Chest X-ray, PA view. Patient: 34 years old, sex M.
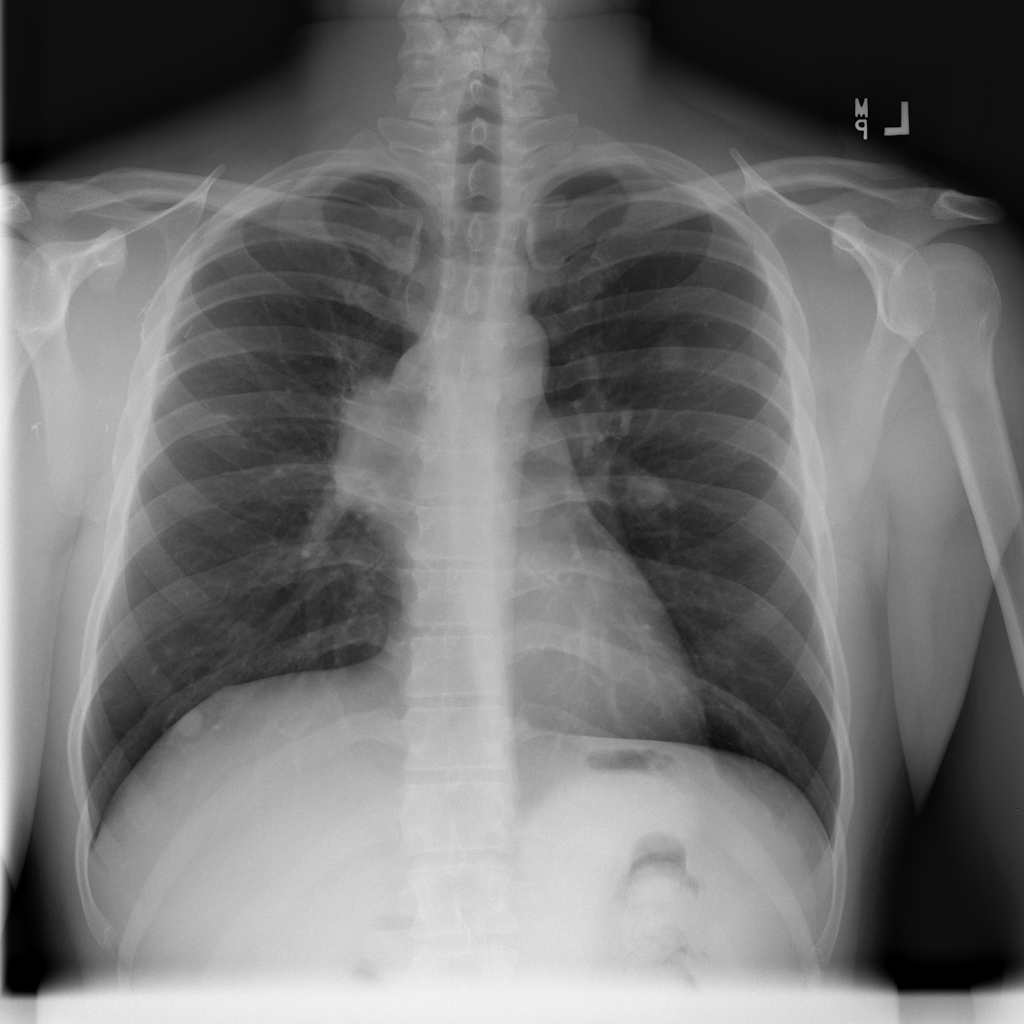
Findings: Mass